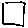
Label: square